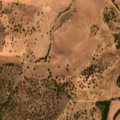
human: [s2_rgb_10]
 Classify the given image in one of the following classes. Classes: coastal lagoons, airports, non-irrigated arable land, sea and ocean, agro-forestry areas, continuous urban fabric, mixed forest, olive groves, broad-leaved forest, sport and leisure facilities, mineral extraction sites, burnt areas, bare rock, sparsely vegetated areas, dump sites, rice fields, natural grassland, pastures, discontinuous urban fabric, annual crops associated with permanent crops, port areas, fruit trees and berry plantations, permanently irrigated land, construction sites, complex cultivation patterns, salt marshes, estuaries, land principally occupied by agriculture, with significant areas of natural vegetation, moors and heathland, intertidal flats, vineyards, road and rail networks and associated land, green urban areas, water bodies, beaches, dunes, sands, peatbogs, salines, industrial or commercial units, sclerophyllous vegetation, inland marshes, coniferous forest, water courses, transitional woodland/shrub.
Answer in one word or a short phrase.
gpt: non-irrigated arable land, agro-forestry areas, transitional woodland/shrub